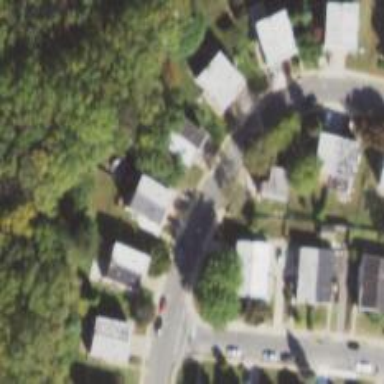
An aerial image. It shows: Residential road.